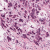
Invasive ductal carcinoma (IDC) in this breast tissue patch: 1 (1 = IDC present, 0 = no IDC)